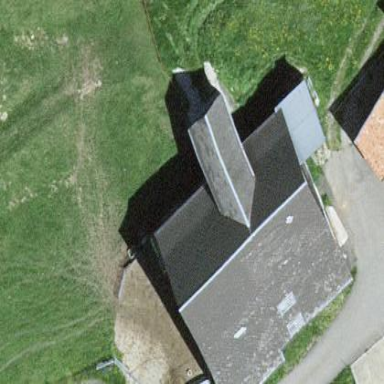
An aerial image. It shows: Farm auxiliary building.